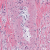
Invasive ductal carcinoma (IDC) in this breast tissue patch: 1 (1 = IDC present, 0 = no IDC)